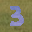
Label: 3